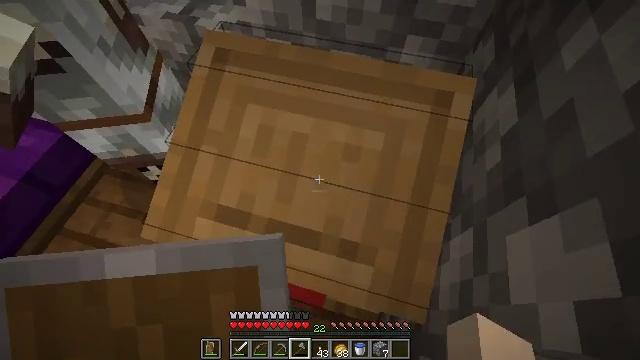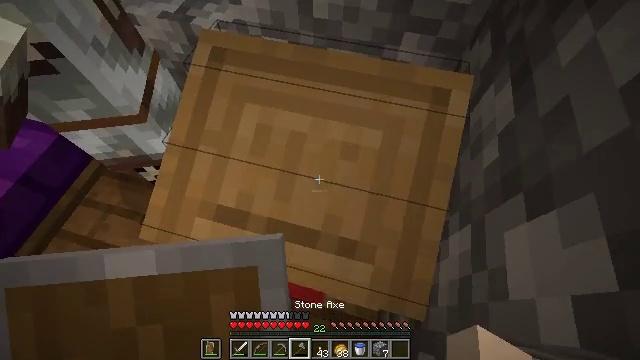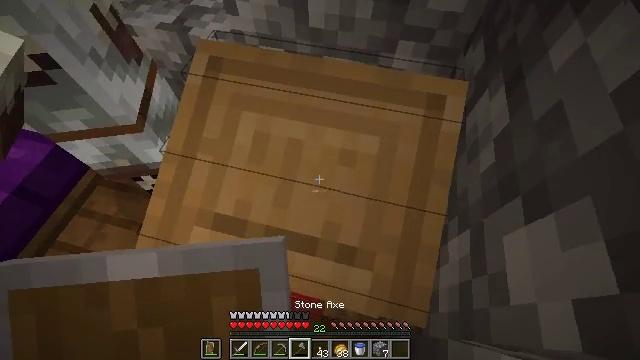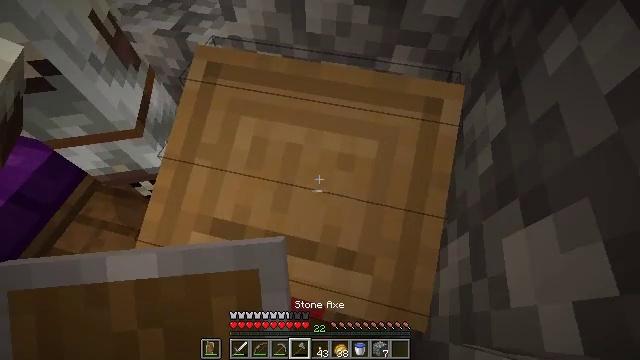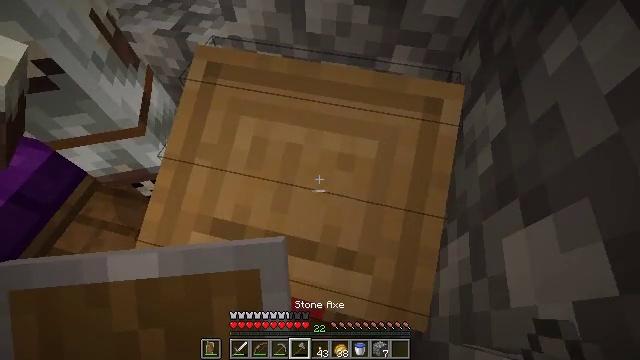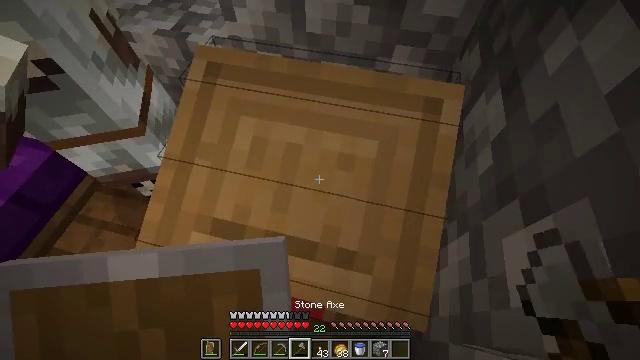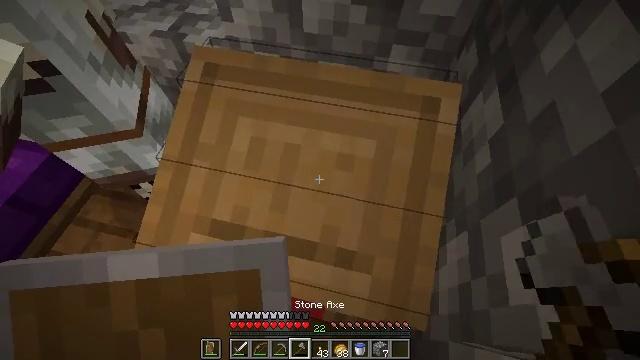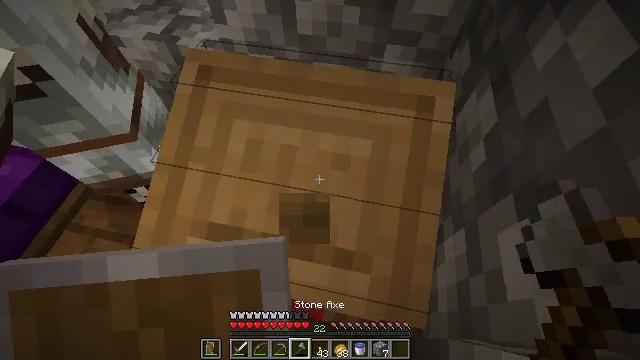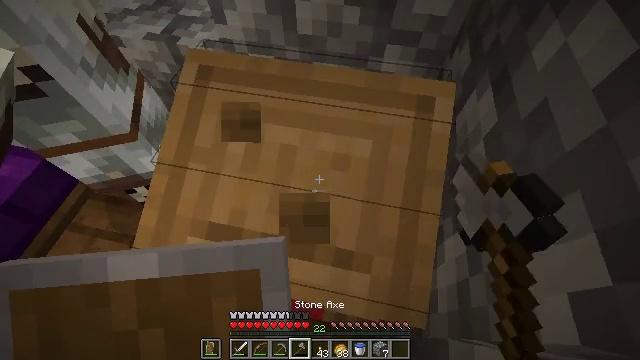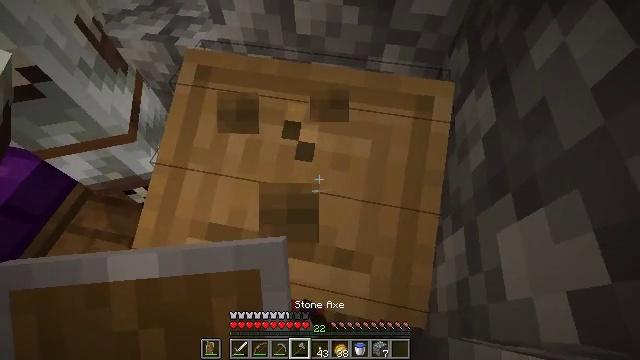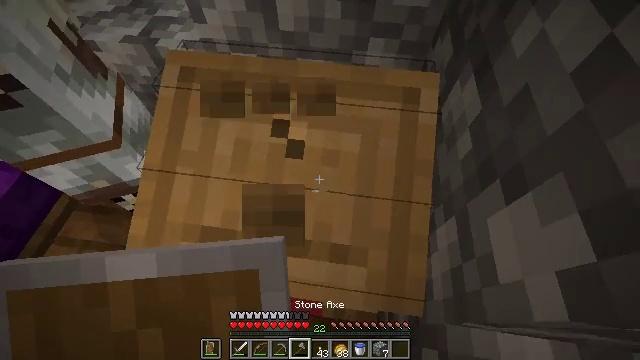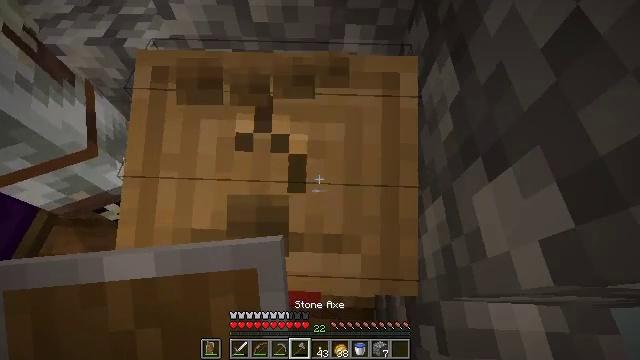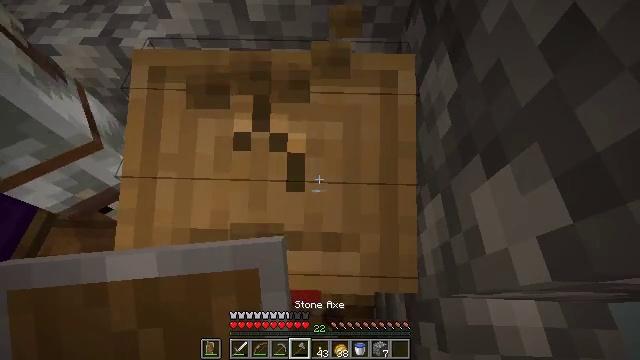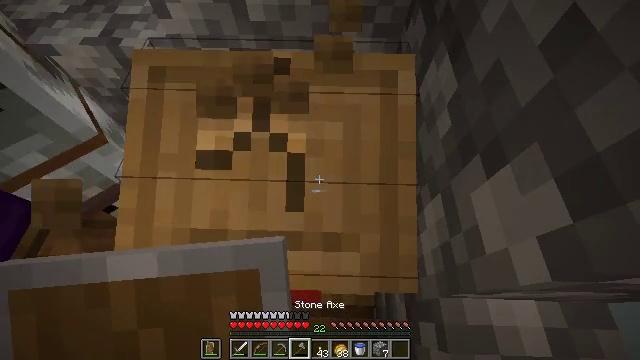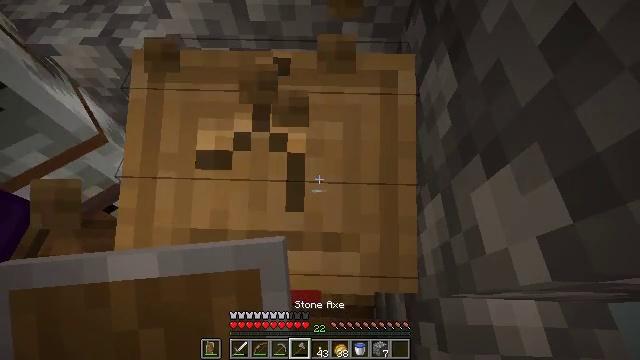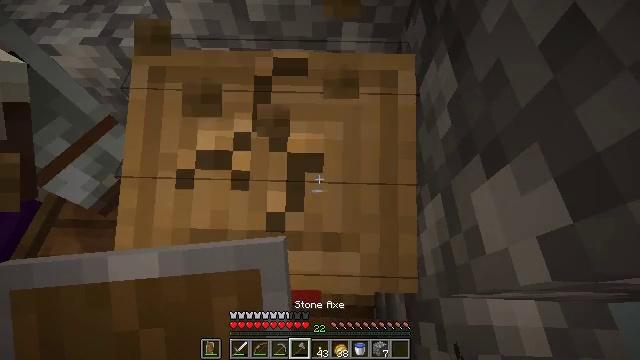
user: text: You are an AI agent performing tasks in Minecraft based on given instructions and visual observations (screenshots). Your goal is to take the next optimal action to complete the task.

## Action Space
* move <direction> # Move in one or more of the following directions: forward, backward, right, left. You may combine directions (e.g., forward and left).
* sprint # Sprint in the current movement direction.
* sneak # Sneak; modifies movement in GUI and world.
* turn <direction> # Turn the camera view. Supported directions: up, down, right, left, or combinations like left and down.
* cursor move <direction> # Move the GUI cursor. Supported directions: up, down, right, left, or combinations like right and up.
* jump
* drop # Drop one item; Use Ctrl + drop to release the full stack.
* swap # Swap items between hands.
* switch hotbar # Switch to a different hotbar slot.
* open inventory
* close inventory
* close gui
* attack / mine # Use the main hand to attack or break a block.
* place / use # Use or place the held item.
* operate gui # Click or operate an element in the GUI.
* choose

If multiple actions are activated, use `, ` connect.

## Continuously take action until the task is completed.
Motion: motion action
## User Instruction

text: Collect the lectern by destroying it.
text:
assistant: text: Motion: switch to hotbar 4
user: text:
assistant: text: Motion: turn up, switch to hotbar 4
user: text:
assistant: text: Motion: switch to hotbar 4
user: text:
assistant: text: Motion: no_op
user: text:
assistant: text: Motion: no_op
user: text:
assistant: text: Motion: no_op
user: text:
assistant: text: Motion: turn right, attack / mine
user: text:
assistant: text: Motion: attack / mine
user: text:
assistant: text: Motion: attack / mine
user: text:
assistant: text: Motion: turn right, attack / mine
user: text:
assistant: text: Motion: turn right and down, attack / mine
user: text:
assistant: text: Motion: attack / mine
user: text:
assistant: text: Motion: attack / mine
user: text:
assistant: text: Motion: attack / mine
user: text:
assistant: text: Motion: attack / mine
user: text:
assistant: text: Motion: attack / mine
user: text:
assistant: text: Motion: attack / mine
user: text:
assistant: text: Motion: attack / mine
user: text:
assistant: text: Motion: attack / mine
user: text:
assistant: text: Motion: attack / mine
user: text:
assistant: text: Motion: attack / mine
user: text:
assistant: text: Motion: attack / mine
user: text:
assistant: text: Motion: attack / mine
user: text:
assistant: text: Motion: attack / mine
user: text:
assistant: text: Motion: attack / mine
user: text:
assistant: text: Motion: attack / mine
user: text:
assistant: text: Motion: no_op
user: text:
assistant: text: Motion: no_op
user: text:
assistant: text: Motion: no_op
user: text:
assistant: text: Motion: no_op